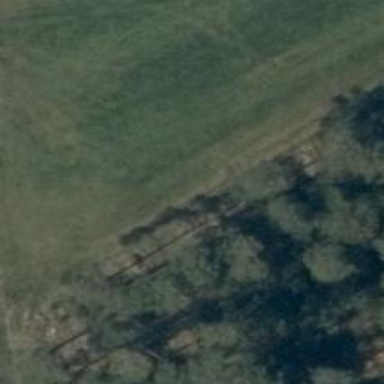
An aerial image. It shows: Grassy track with grade5 tracktype.